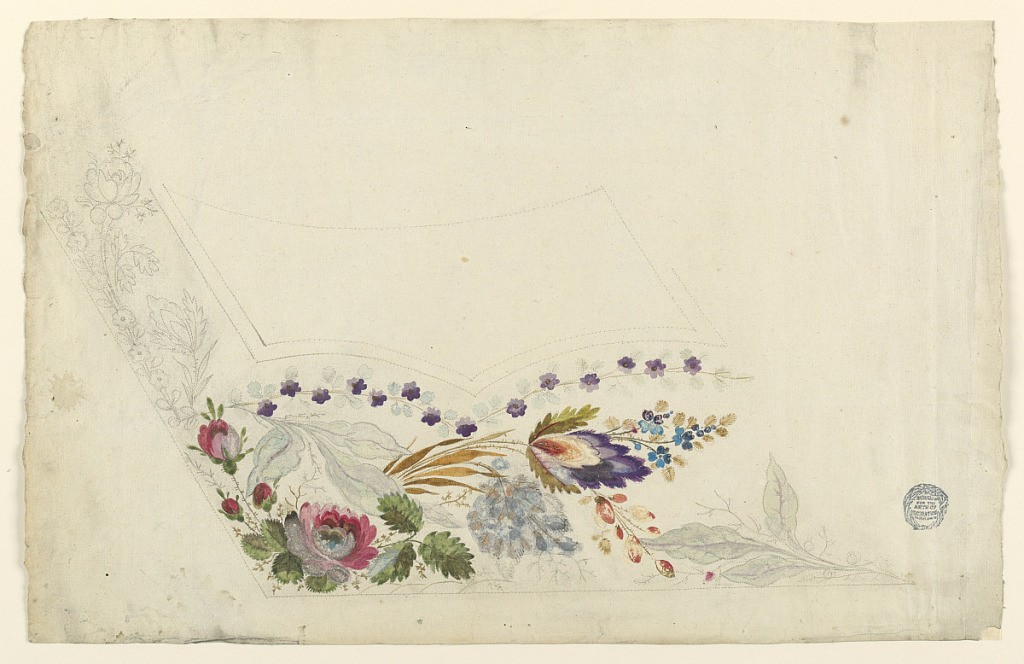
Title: Design for the Embroidery of a Man's Waistcoat
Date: ca. 1780
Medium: Graphite, brush and watercolor on paper
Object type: Drawing
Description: Lower left section of a waistcoat. At the corner and below the pocket a large motif of flowers and leaves. Two sprays of small flowers follow the line of the lower edge of the pocket, directly below it. Pocket in outline. Design pricked for transference.